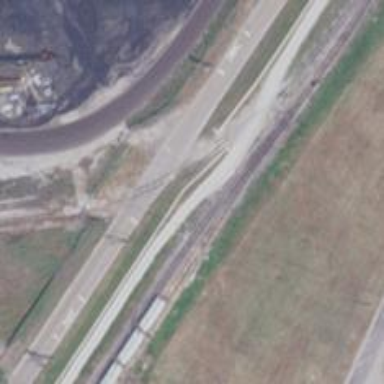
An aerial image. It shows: Level crossing along the railway.